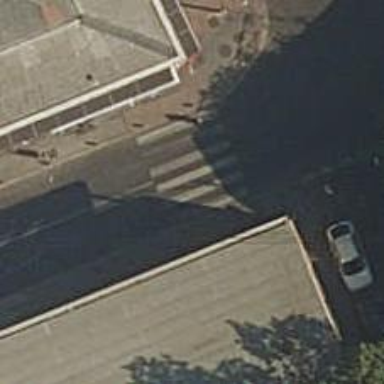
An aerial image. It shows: Uncontrolled crossing on the road.